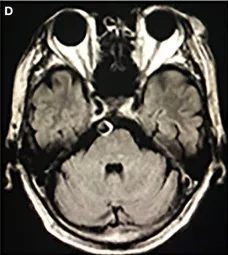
Preoperative imaging studies. (D) A fluid-attenuated inversion recovery image on MRI revealed that the aneurysm was partially thrombosed.
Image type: radiology (mri)